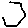
Label: hexagon